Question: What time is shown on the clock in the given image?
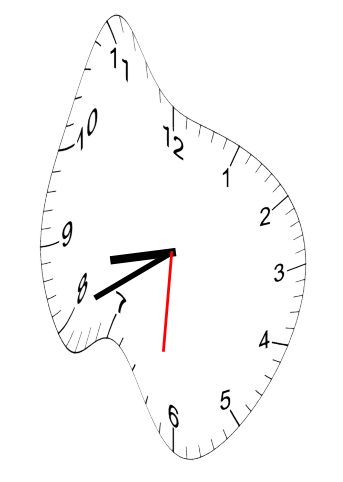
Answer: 08:40:31